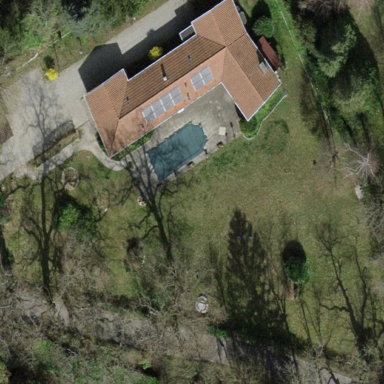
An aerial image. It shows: Garden enclosed by fence.